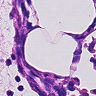
Metastatic tissue present: no